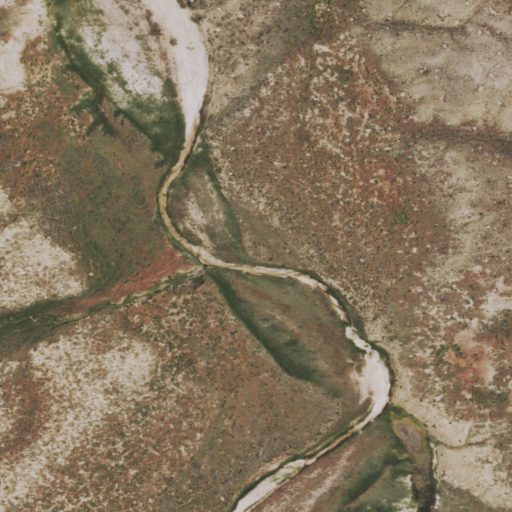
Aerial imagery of valley in Wyoming named Ohio Draw containing shrub, woody wetlands, and herbaceous wetlands